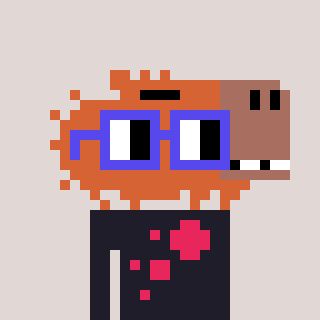
a pixel art character with square blue glasses, a capybara-shaped head and a grayscale-colored body on a warm background